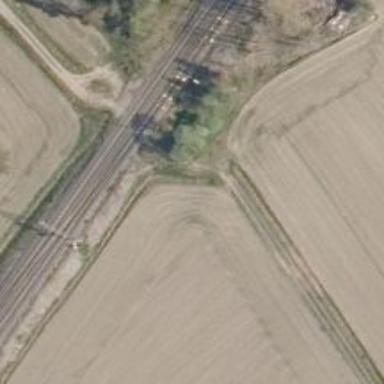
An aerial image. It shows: Railway track with contact lines for electrification.